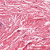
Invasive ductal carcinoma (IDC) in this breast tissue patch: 0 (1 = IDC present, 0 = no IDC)